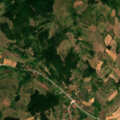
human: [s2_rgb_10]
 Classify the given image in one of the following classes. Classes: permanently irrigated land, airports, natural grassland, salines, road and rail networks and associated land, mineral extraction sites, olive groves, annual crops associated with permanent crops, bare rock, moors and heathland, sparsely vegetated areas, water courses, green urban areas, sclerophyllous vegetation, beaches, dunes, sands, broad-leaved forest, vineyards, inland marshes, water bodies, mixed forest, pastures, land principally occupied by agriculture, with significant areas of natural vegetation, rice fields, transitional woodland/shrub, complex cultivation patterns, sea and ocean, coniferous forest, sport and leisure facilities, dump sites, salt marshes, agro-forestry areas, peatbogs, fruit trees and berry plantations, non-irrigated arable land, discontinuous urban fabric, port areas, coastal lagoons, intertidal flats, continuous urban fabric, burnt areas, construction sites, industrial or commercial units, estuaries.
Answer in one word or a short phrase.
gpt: complex cultivation patterns, land principally occupied by agriculture, with significant areas of natural vegetation, broad-leaved forest